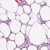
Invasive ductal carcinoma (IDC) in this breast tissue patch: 0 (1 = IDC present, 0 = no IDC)